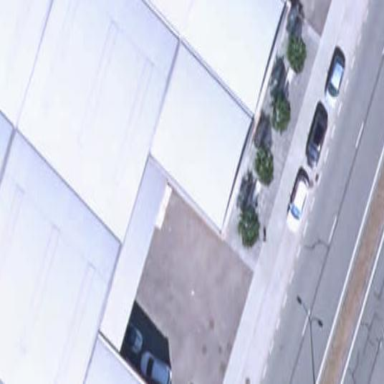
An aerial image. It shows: Industrial building.